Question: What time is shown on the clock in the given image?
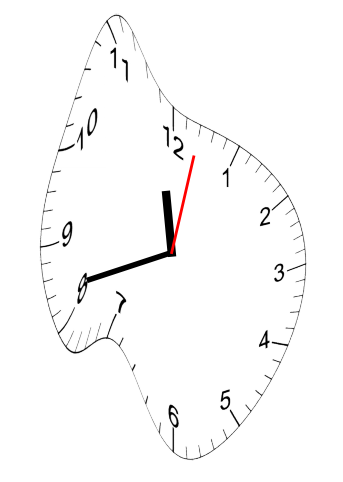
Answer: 11:42:02